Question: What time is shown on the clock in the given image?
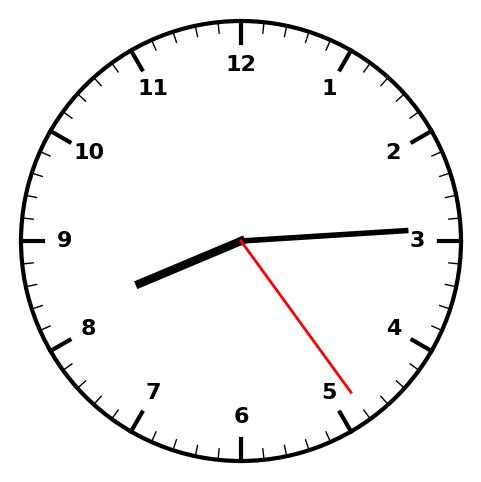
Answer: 08:14:24